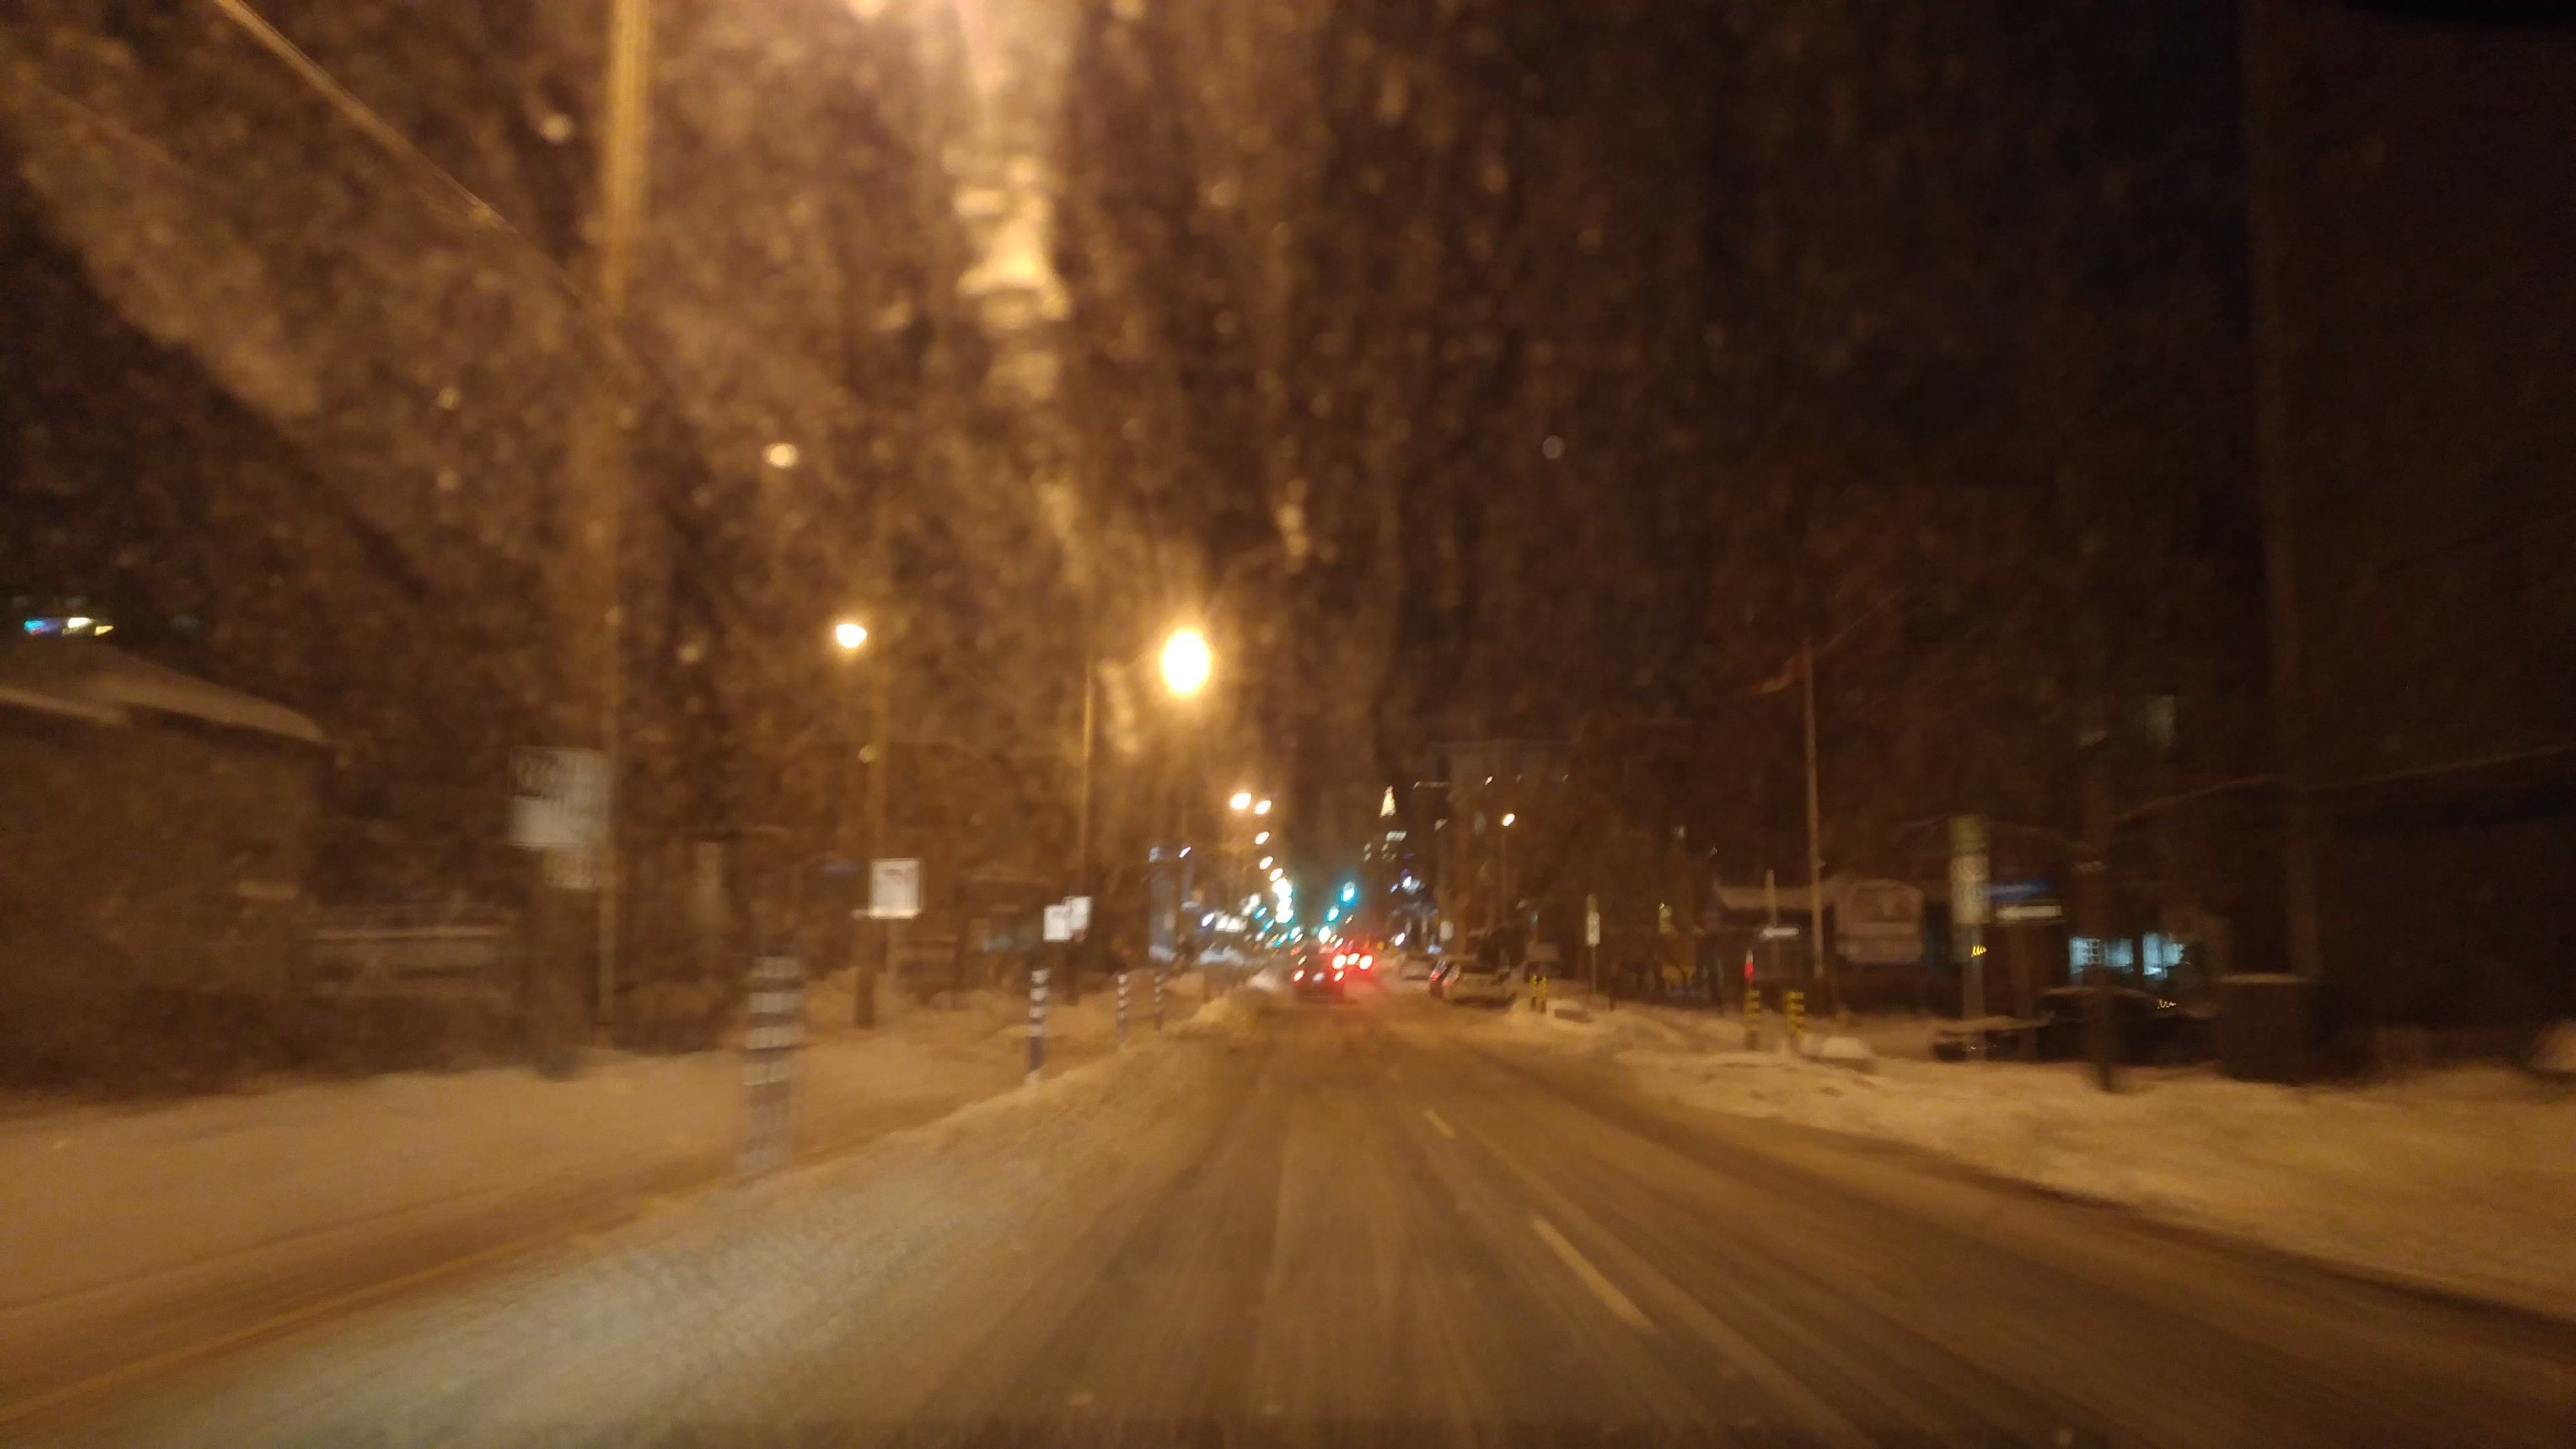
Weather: snowy
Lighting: night
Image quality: slightly poor
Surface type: driving surface
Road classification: secondary
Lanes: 2
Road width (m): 1.5
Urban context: urban centre
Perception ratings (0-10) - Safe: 1.7, Lively: 3.76, Beautiful: 3.13, Boring: 3.46, Depressing: 0.76, Wealthy: 4.5